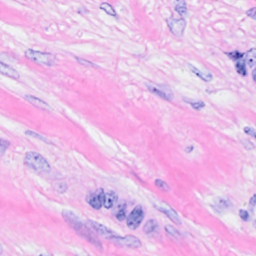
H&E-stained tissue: Breast